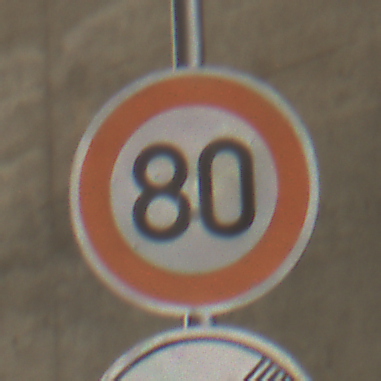
Verkehrszeichen: Geschwindigkeit80
Zusatzzeichen unten: EndeUeberholverbotKraftfahrzeuge
Umgebung: Roofed, Tunnel
Tageszeit: Midday
Wetter: NotSpecified
Licht: Natural
Jahreszeit: NotSpecified
Kontrast: MediumContrast